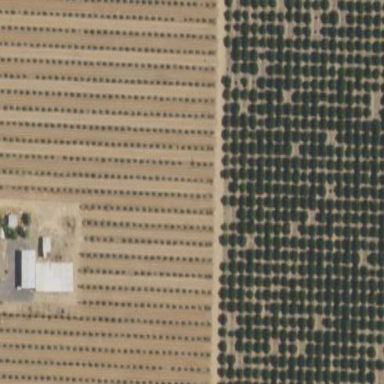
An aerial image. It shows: Almond orchard with rows of almond trees.